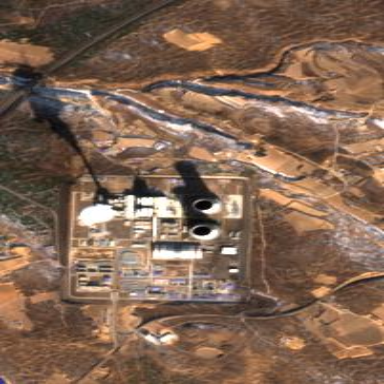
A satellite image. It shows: Industrial area with coal-powered plant.